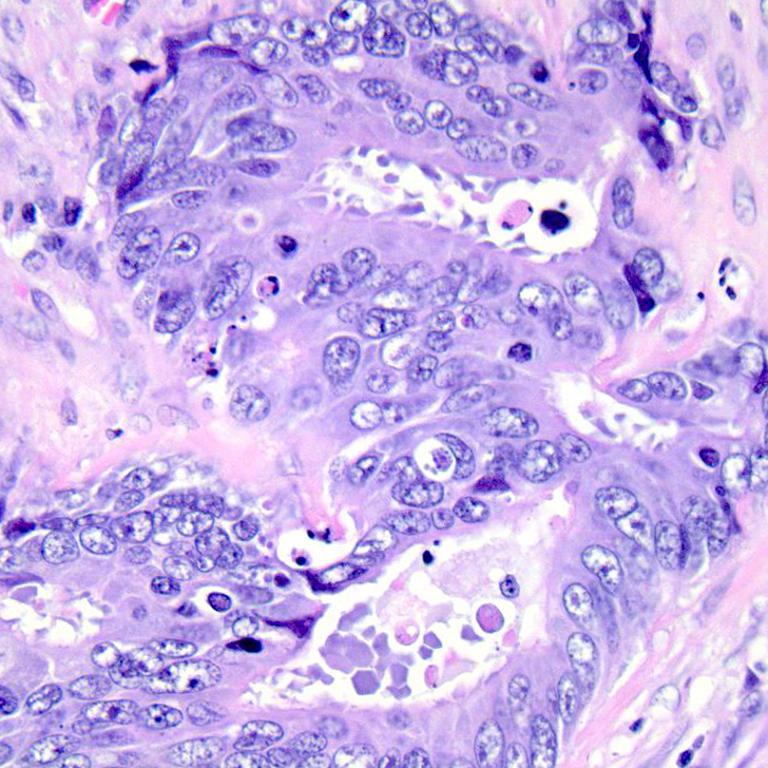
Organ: colon
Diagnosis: adenocarcinomas